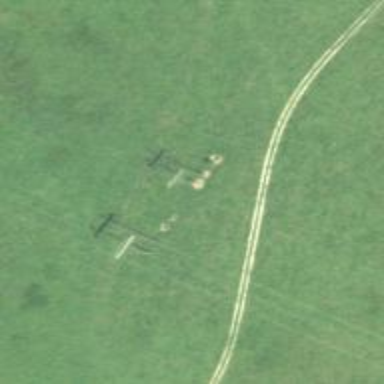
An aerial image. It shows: H-frame power tower with distinctive design.